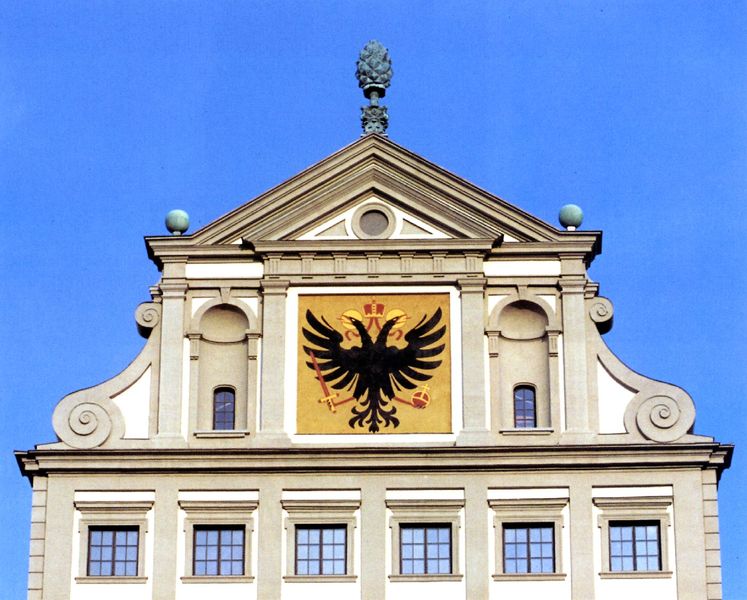
Titel: Rathaus in Augsburg
Künstler: Elias Holl
Standort: Augsburg, Maximilianstraße (EU - D - B)
Schlagwörter: adler, blau, himmel, weiß, fenster, grau, gebäude, haus, krone, fassade, giebel, symmetrie, foto, schwert, kugel, rathaus, österreich, wappen, schnecke, spirale, zapfen, doppeladler, zweiköpfig, reichsapfel, pinienzapfen, östereich, österreichisch